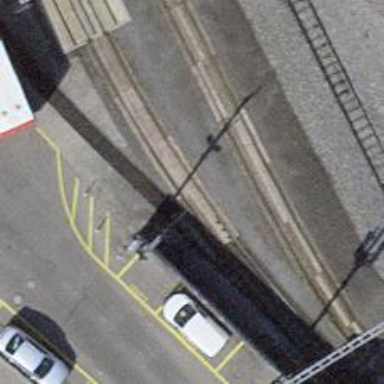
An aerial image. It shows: Narrow-gauge railway with one track passing through service yard. The railway is electrified with contact line.